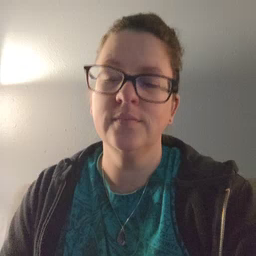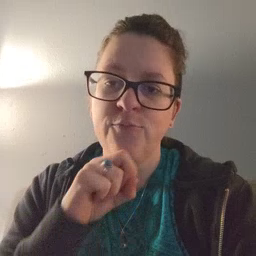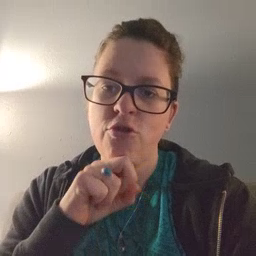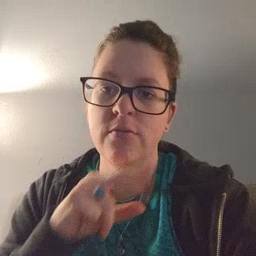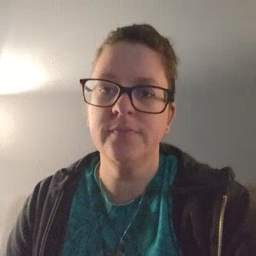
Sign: frog